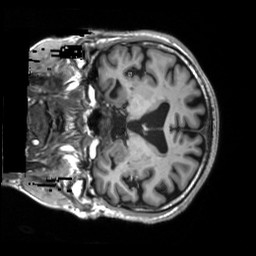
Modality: T1w
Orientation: coronal
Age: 73
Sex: male
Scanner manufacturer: siemens
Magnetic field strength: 3 T
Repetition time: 2.5 s
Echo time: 0.00248 s